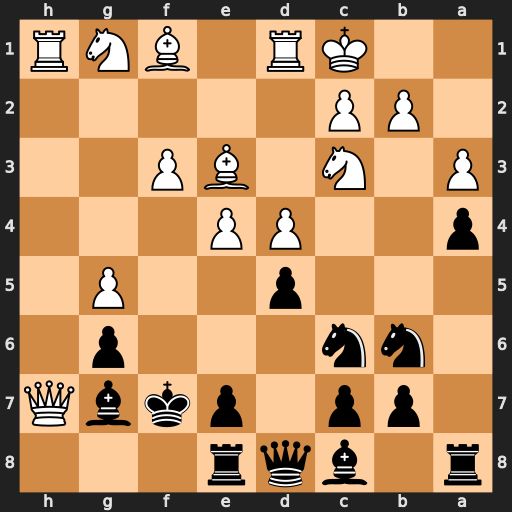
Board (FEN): r1bqr3/1pp1pkbQ/1nn3p1/3p2P1/p2PP3/P1N1BP2/1PP5/2KR1BNR
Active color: b
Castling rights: -
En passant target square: -
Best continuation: Rh8 Qxh8 Bxh8